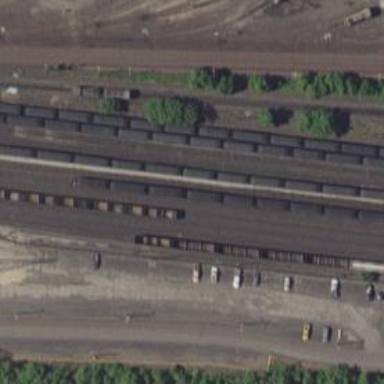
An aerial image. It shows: Railway spur service.